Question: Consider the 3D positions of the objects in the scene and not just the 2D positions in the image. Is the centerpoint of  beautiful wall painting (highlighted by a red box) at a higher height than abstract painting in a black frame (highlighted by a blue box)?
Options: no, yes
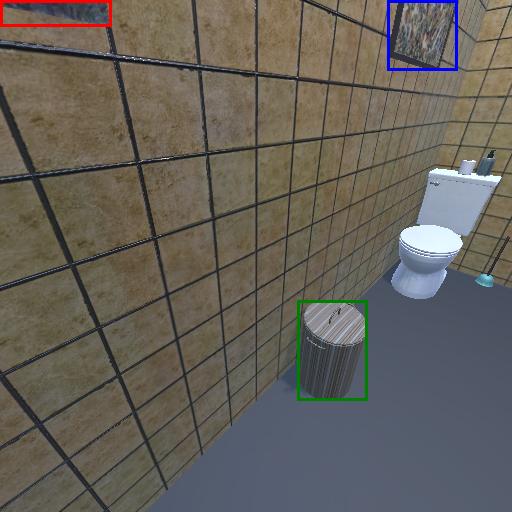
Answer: no